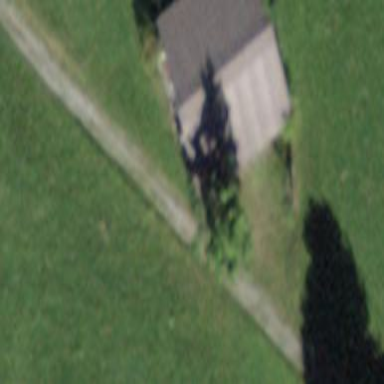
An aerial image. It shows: Rural barn.